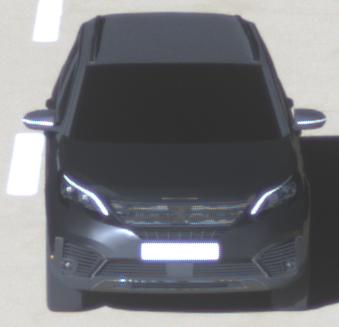
Make: Peugeot
Model: 5008 1.2 PureTech 130 Active
Detailed model: 5008 (II) (03/17 - 09/20)
Model produced from: 2017/03
Model produced until: 2018/07
Doors: 5
Color: black
Road condition: wet road
Daytime: morning or afternoon
Contrast: high contrast